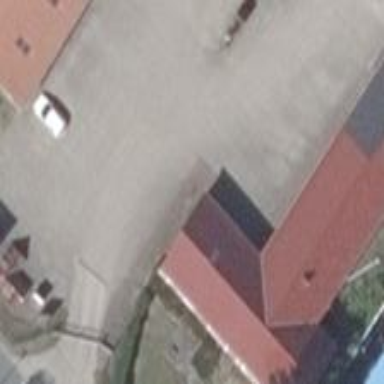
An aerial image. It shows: Building.